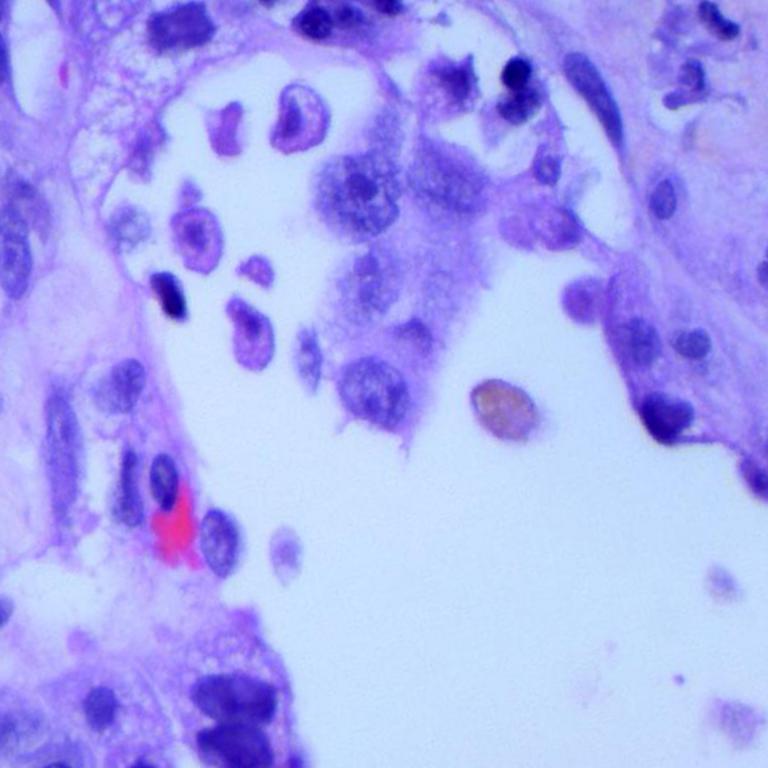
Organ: lung
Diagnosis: adenocarcinomas